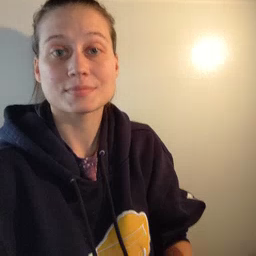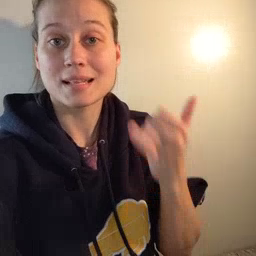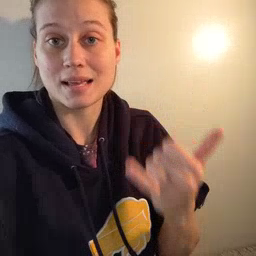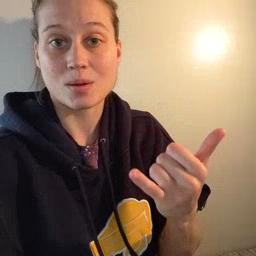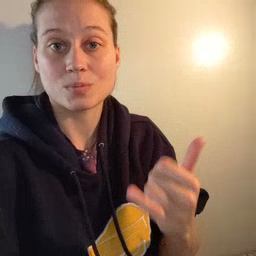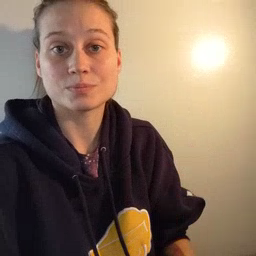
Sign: now